Question: I would like to know how to check f:items value based on p:selectManyCheckbox using javascript.
What I did is
Xhtml
'''
<p:selectBooleanCheckbox itemLabel="Select All" onchange="changeSelectAllStatus(this);"
value="#{myBean.selectAllStatus}"
id="selectAllStatus" style="margin-left:4px;" >
</p:selectBooleanCheckbox>
<p:selectManyCheckbox onchange="changeServiceStatus(this);"
styleClass="servicestatusstyle"
value="#{myBean.serviceStatusFilterList}"
layout="pageDirection" id="empListSub">
<f:param name="tabValue" value="1" />
<f:selectItems value="#{myBean.serviceStatusList}" var="status"
itemLabel="#{status.title}" itemValue="#{status.id}"/>
</p:selectManyCheckbox>
'''
The generated html is

Javascript
'''
function changeSelectAllStatus(element)
{
var selectAll = element.checked;
var serviceStatusChildNodes = document.getElementById("accord:empListSub").getElementsByTagName('input');
for ( var i in serviceStatusChildNodes ) {
if ( serviceStatusChildNodes[i].type=='checkbox' ) {
serviceStatusChildNodes[i].checked = selectAll;
}
}
if(selectAll)
{
selectAllStatusArray = selectAll;
}
else
{
selectAllStatusArray = selectAll;
}
}
'''
My problen is when 'select all' is checked,the f:items checked values are being set as true but in user interface it is not being checked.
Can anybody point out where have i gone wrong?
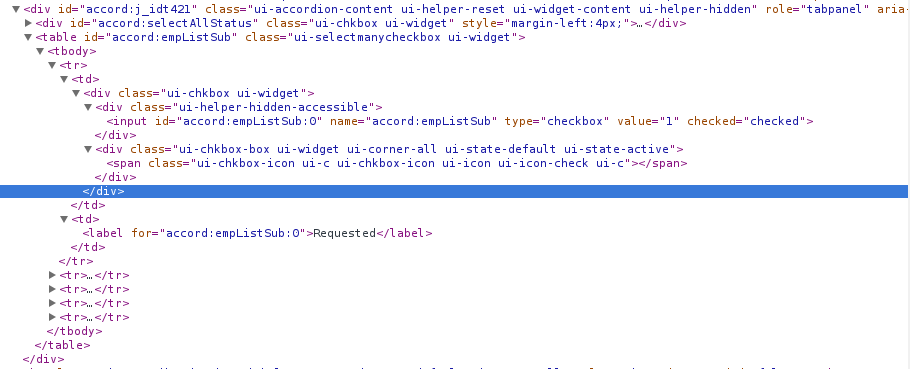
Answer: Simply you can do this:
'''
<p:selectBooleanCheckbox itemLabel="Check All"
widgetVar="checkAllWV"
onchange="selectAllCheckBoxes(PF('manyCheckWV'))">
</p:selectBooleanCheckbox>
<p:selectManyCheckbox widgetVar="manyCheckWV">
<f:selectItems value="#{mainBean.list}"/>
</p:selectManyCheckbox>
'''
The 'onchange' of the booleanCheckbox would control the manyCheckbox values.
Now the change event
'''
function selectAllCheckBoxes(manyCheckBoxes) {
manyCheckBoxes.inputs.each(function() {
if(PF('checkAllWV').isChecked()) {
$(this).prop('checked', false)
PF('checkAllWV').jq.find('.ui-chkbox-label').text('Uncheck all')
} else {
$(this).prop('checked', true)
PF('checkAllWV').jq.find('.ui-chkbox-label').text('Check all')
}
$(this).trigger('click');
})
}
'''
You can find a small example on <URL>.